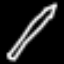
Label: pencil